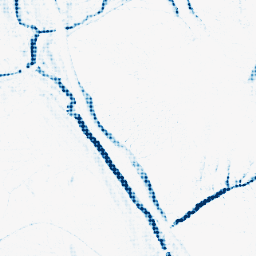
Category: morphological
Decomposition family: morphological_ellipse
Decomposition parameters: operation: closing
width: 5
height: 10
Upsampling method: sinc_blackman
Upsampling parameters: scale: 8
kernel_size: 8
Upsampling scale: 8